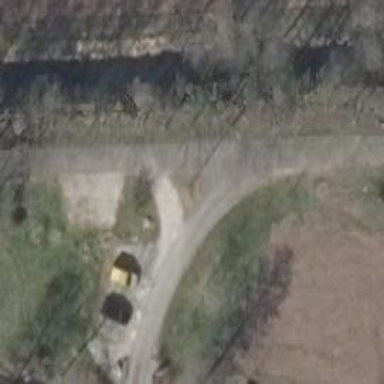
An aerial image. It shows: Unclassified road with asphalt surface that serves as bicycle path.